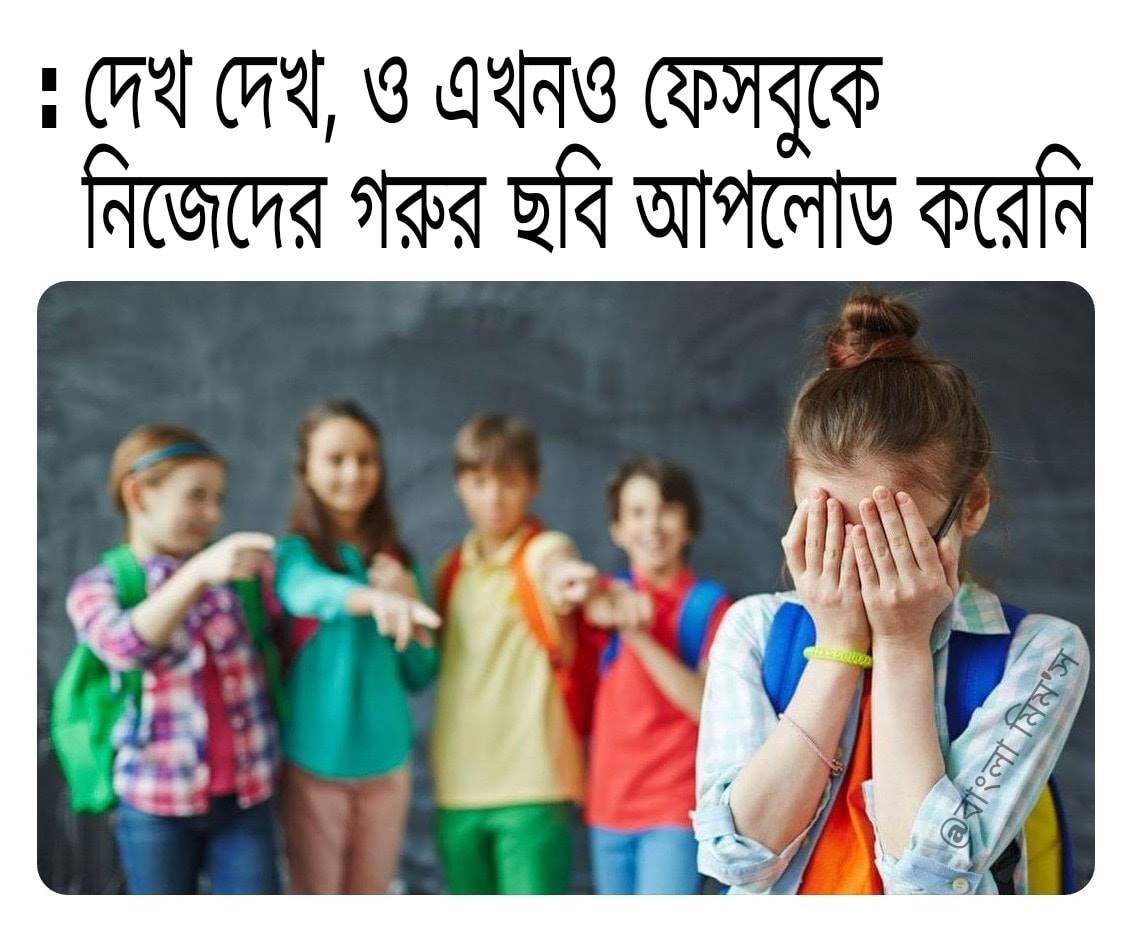
Caption: দেখ দেখ, ও এখনও ফেসবুকে নিজেদের গরুর ছবি আপলোড করেনি
Label: hate